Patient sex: M
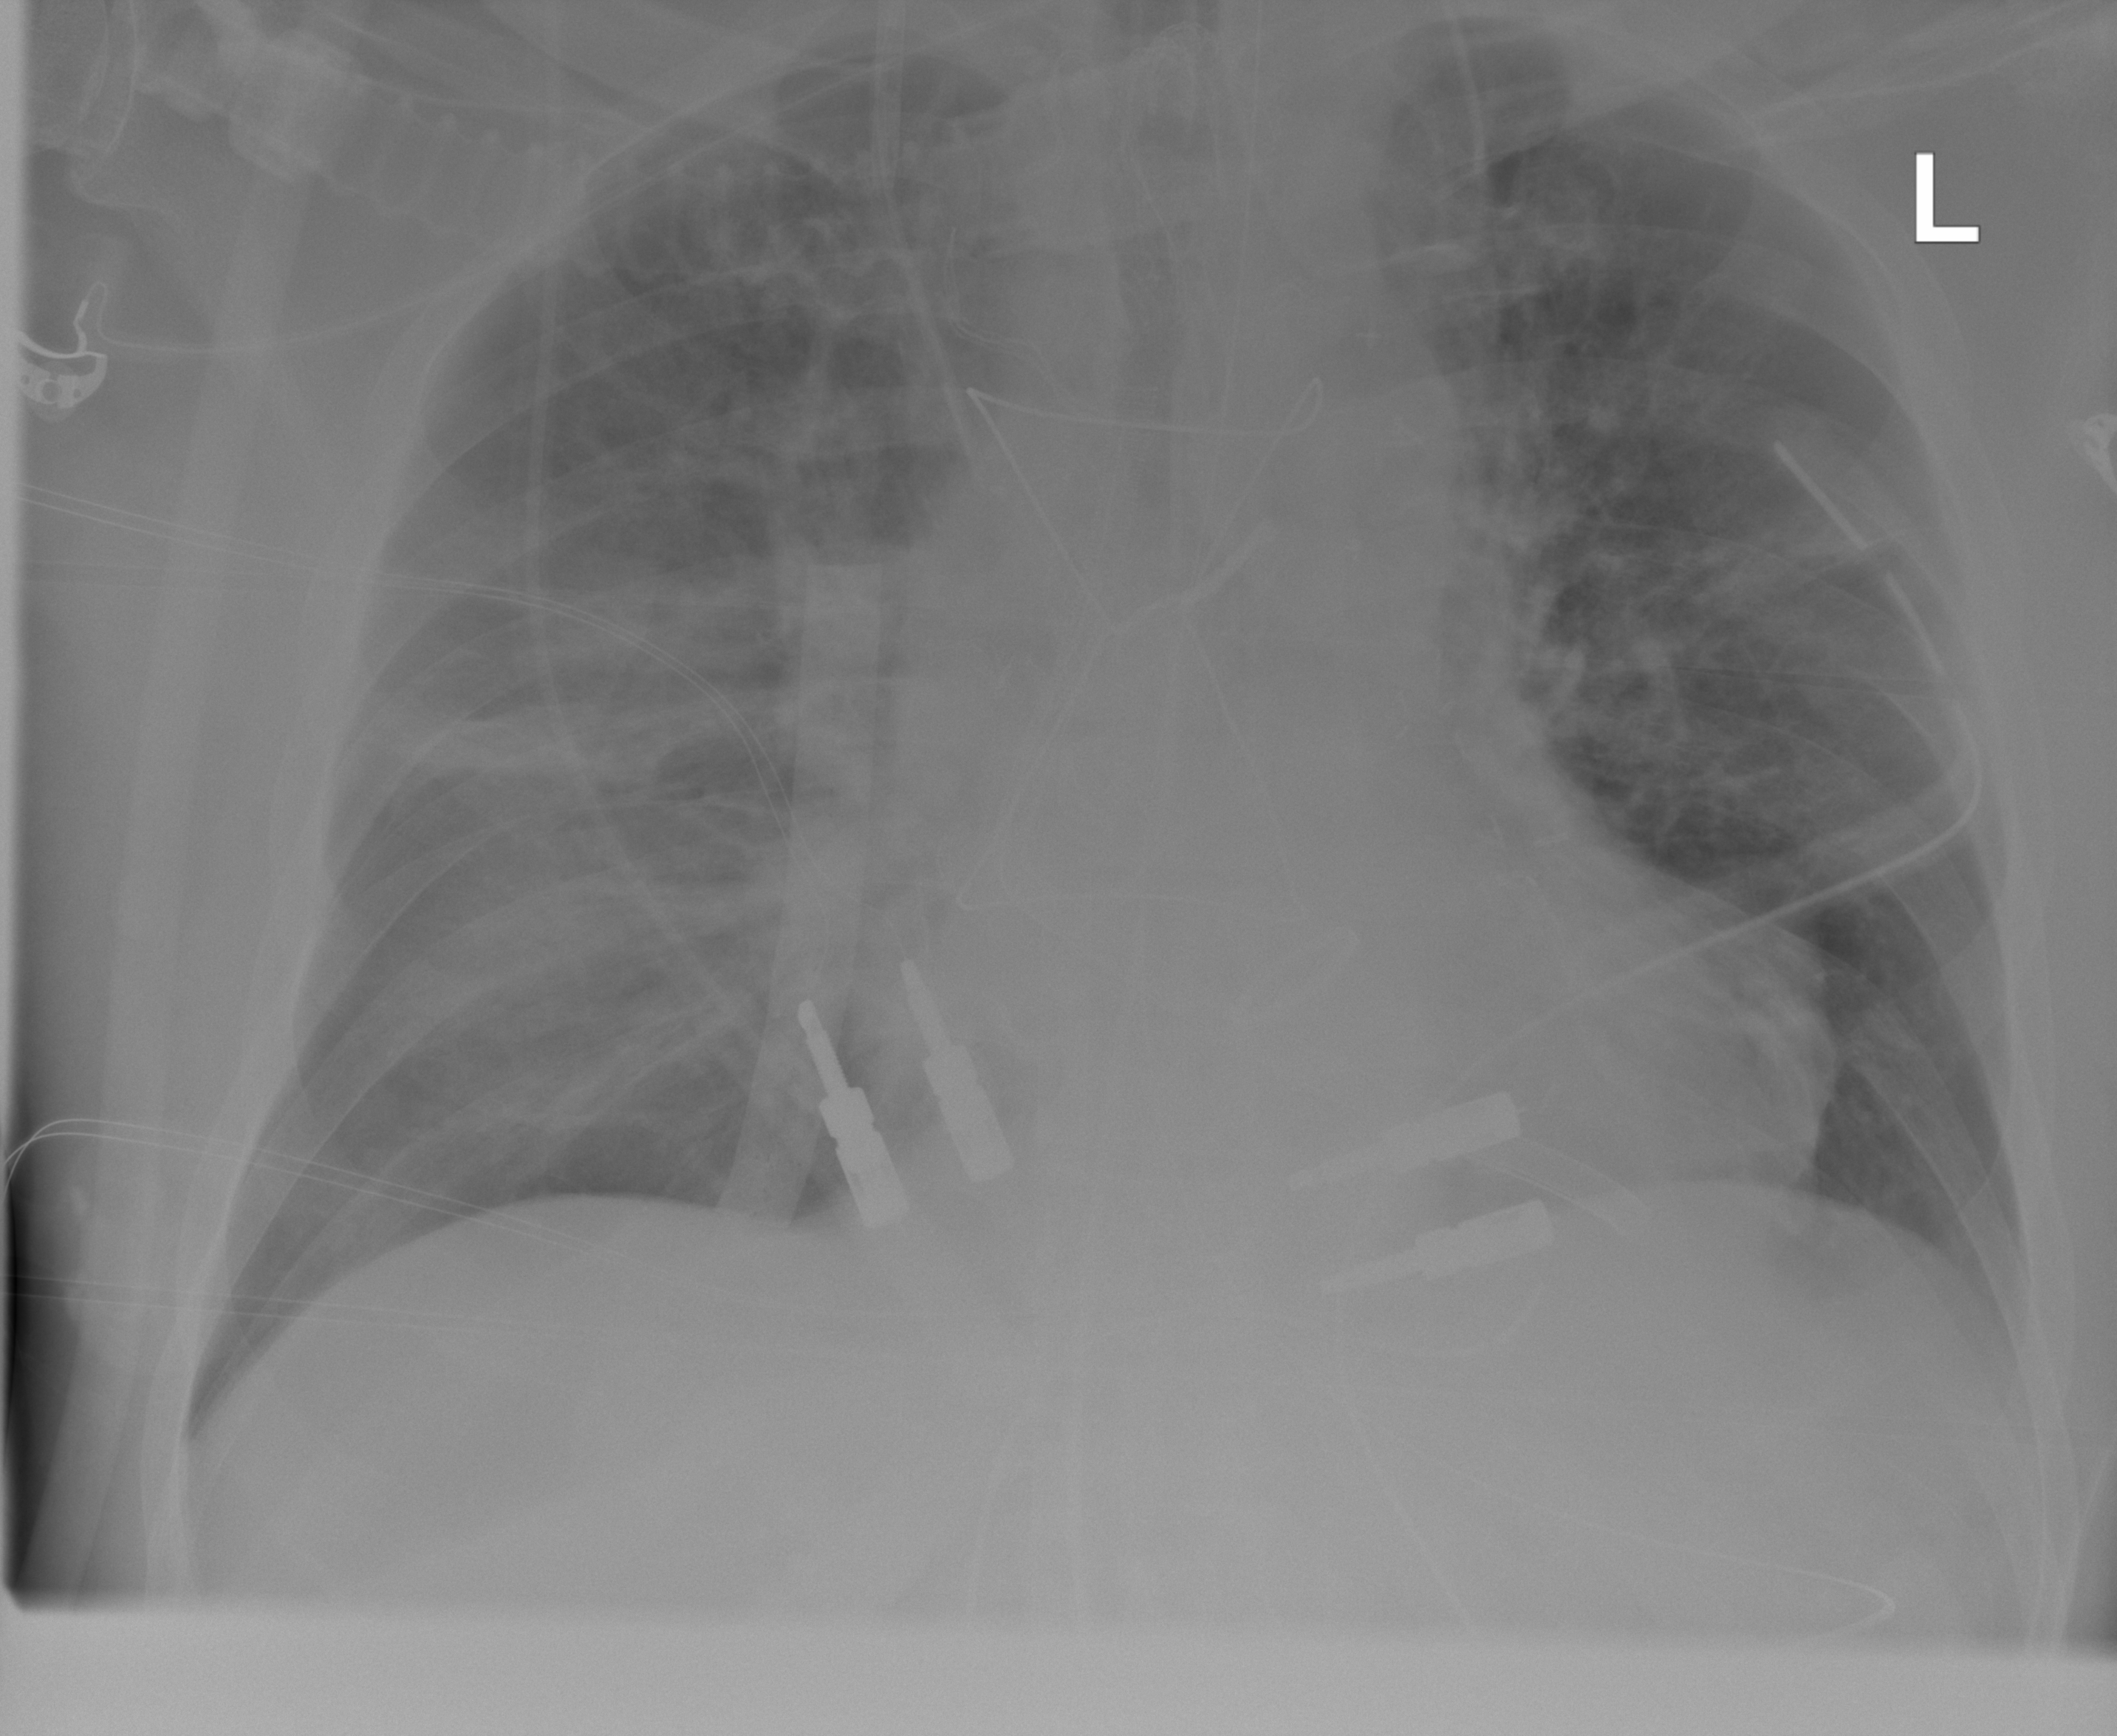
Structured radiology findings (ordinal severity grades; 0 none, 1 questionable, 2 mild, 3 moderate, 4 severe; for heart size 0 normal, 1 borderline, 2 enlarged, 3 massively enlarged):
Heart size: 2
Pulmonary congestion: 1
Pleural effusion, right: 0
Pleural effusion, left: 0
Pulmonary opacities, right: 0
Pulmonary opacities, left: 0
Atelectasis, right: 0
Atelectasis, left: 0